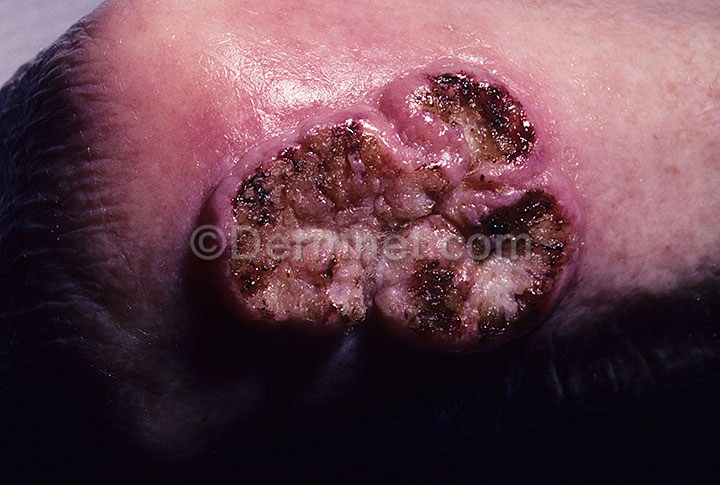
Disease: Seborrheic Keratoses and other Benign Tumors